Field crop: tomato
Growth stage: 1
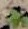
Species: solanum